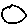
Label: circle